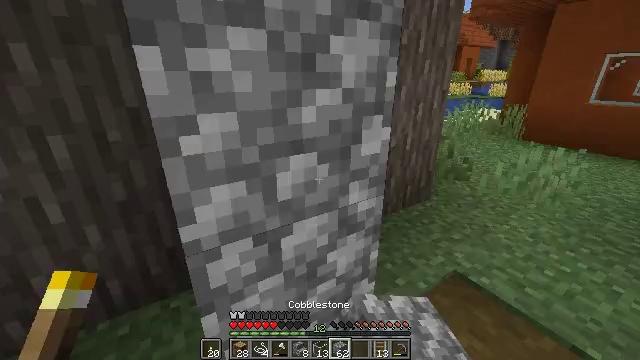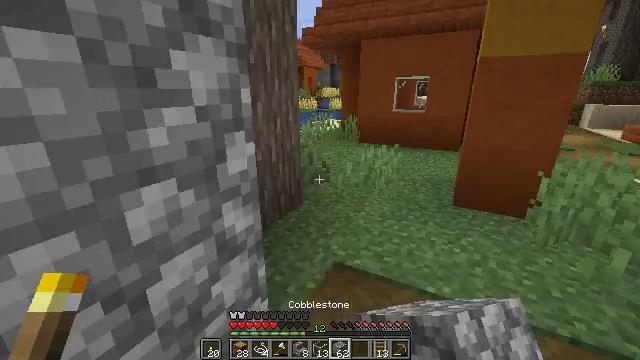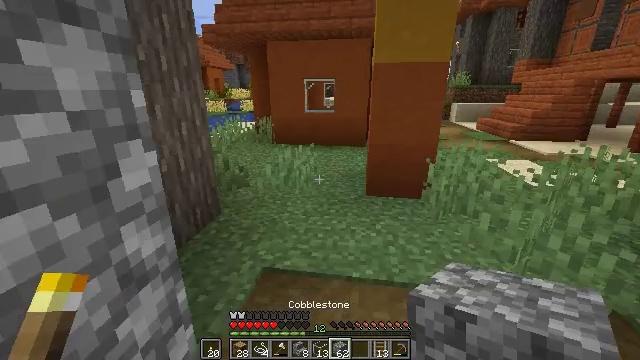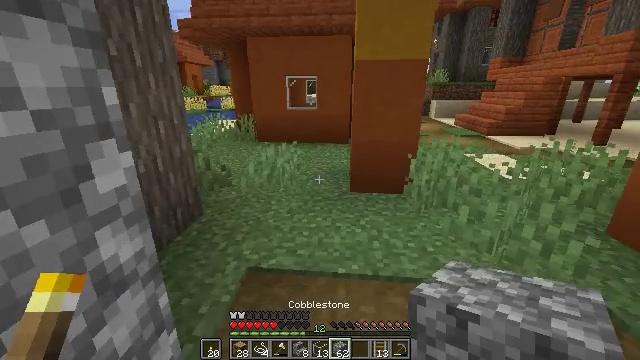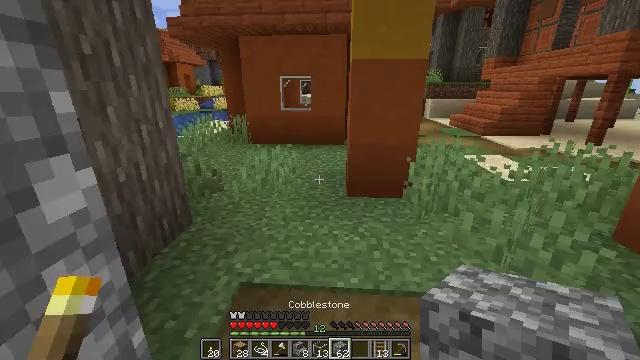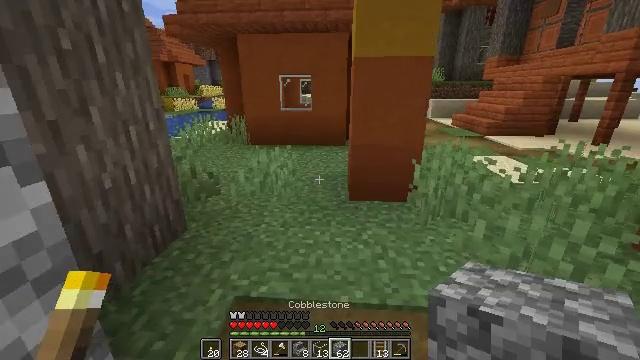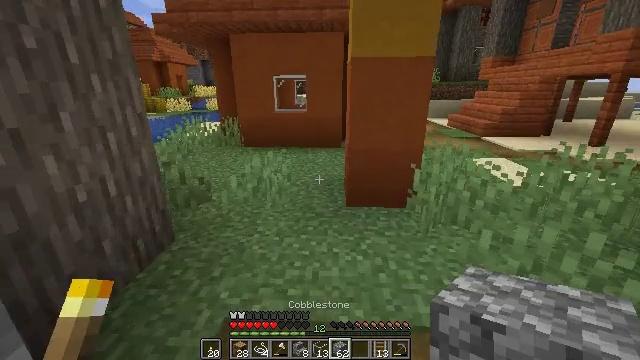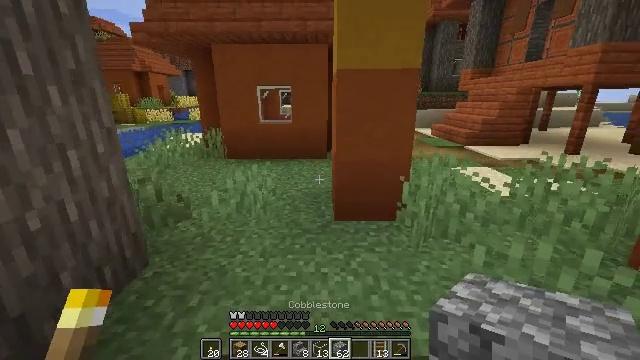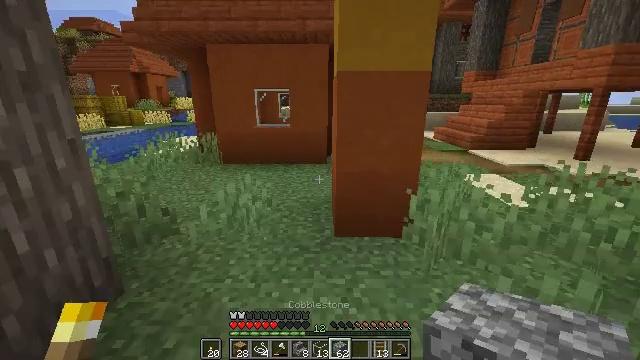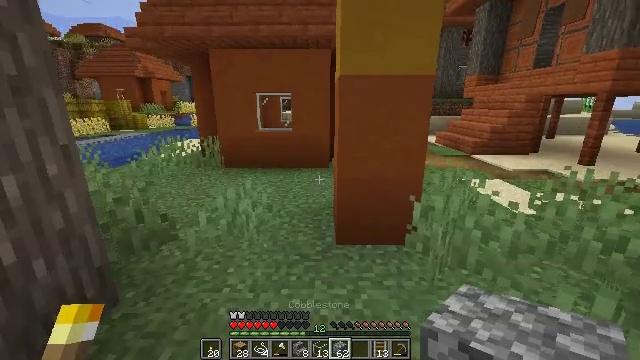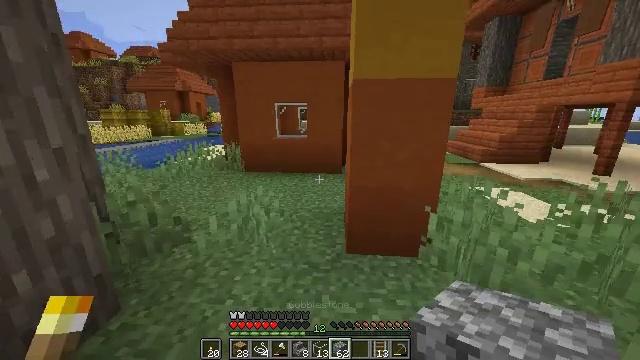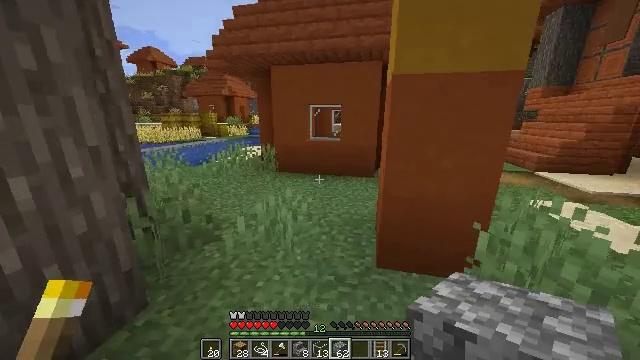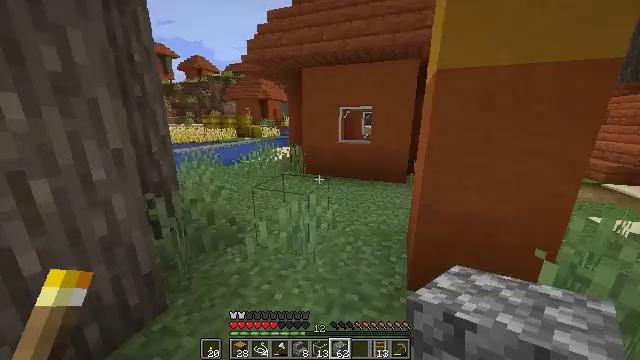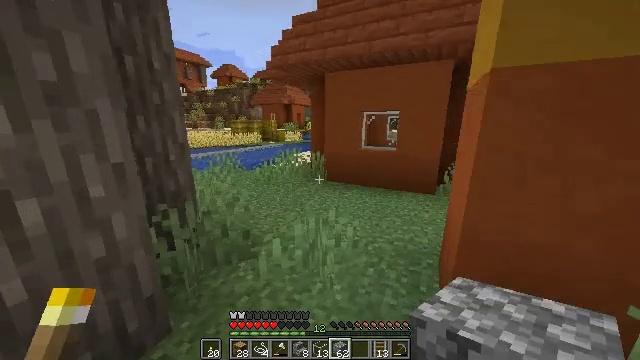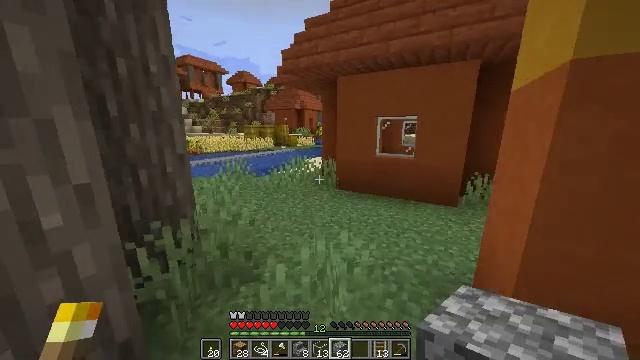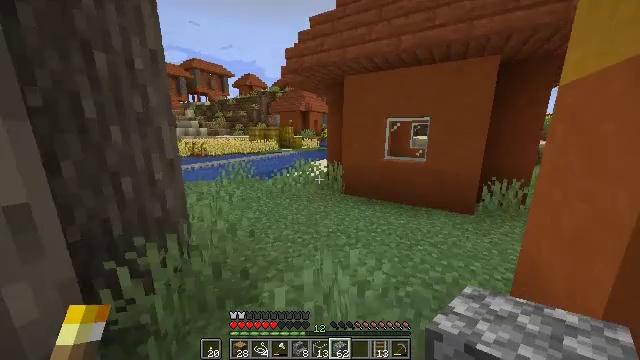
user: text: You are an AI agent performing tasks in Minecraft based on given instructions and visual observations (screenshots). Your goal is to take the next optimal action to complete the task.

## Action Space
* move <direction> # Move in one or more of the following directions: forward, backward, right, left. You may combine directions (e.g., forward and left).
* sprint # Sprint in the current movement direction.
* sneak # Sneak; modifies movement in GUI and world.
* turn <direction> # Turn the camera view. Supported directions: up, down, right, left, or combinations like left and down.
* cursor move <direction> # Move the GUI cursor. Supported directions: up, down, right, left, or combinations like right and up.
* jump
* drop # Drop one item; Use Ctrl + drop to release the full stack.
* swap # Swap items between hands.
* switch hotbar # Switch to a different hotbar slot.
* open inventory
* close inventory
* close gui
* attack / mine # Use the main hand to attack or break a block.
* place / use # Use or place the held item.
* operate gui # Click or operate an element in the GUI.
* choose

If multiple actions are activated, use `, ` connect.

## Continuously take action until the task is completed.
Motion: motion action
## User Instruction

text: Collect the orange bed by mining it.
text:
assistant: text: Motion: turn right and up
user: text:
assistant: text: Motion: turn right
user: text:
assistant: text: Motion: move forward, turn right
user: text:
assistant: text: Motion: move forward, turn right
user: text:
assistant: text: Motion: move forward
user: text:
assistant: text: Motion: move forward, turn right
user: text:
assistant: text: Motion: move forward, turn right and up
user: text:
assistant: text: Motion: move forward, sprint
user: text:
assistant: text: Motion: move forward, sprint
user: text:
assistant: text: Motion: move forward, sprint, turn left
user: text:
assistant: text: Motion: move forward, sprint, turn left
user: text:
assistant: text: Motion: move forward, turn left
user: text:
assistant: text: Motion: move forward, turn left and up
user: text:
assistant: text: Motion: move forward, sprint, turn left and up
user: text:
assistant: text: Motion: move forward, sprint, turn left
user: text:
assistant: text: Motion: move forward, sprint
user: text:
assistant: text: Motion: move forward, sprint
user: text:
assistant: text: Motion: move forward
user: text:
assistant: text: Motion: move forward
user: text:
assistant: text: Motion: move forward, turn left
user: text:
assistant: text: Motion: move forward, turn left
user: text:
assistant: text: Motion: move forward, turn left
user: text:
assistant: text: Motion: move forward, turn left
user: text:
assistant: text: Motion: move forward, turn left
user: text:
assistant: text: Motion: move forward, turn left
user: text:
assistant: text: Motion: move forward, turn left
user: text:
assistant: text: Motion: move forward
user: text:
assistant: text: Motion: move forward
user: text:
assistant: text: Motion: move forward
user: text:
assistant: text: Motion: move forward